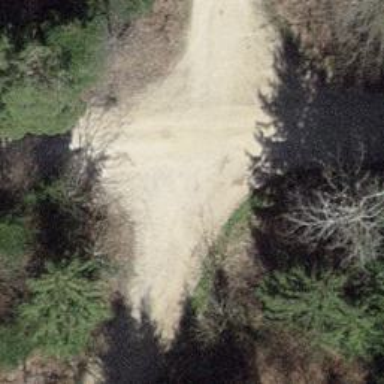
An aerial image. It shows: Gravel track with grade 2 quality.